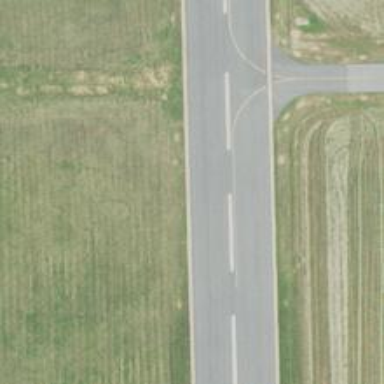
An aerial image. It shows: Asphalt runway at the airport.